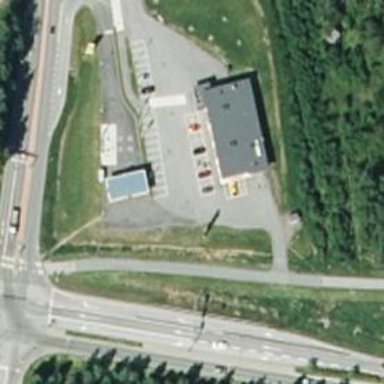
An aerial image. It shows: Convenience shop.